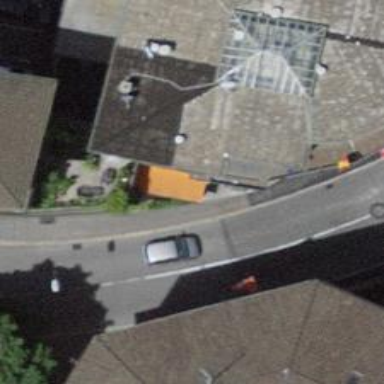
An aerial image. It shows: Restaurant.